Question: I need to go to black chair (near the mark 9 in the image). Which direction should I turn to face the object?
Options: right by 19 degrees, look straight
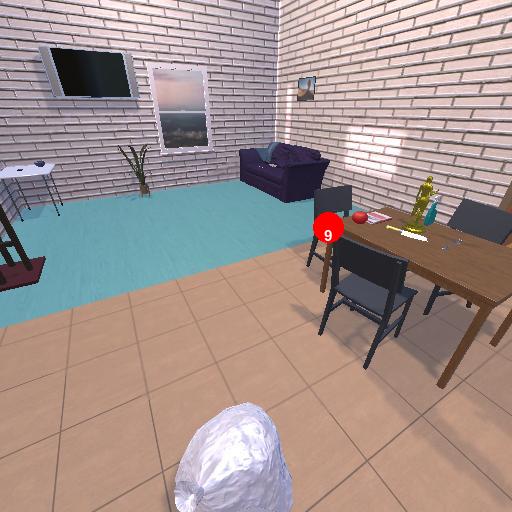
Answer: right by 19 degrees